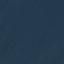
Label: SeaLake